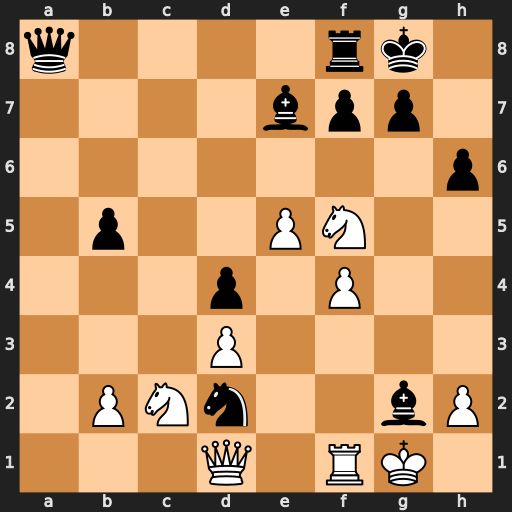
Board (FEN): q4rk1/4bpp1/7p/1p2PN2/3p1P2/3P4/1PNn2bP/3Q1RK1
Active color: w
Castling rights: -
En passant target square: -
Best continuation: Nxe7+ Kh7 Rf2 Re8 Rxg2 Nf3+ Kf2